Question: I have this problem while trying to install the SDK for Visual Studio 2012.
I have tried installing Windows Identity Foundation, but I get a message saying "this upgrade is not necessary". It is installed on Windows 7 by default isn't it?
I am busy installing Visual Studio 2010 for use in the meantime.
What can be done about this?

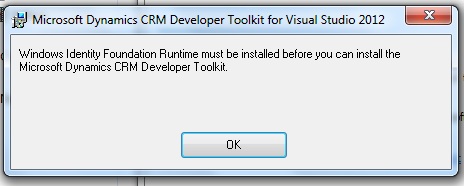
Answer: Windows Identity Foundation is not installed by default on Windows 7, you need to download and install from this site:
<URL>
From the site: For Windows 7 and Windows Server 2008 R2, select the msu file with name starting Windows6.1 (x64 for 64bit and x86 for 32bit)